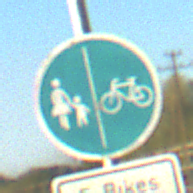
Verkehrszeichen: GetrennterRadUndGehwegRadwegRechts
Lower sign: BesondereFahrzeugeUndTransportgueter13
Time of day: SunriseSunset
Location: Outdoor (RoadRail)
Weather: Clear
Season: NotSpecified
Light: Natural